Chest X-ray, PA view. Patient: 76 years old, sex M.
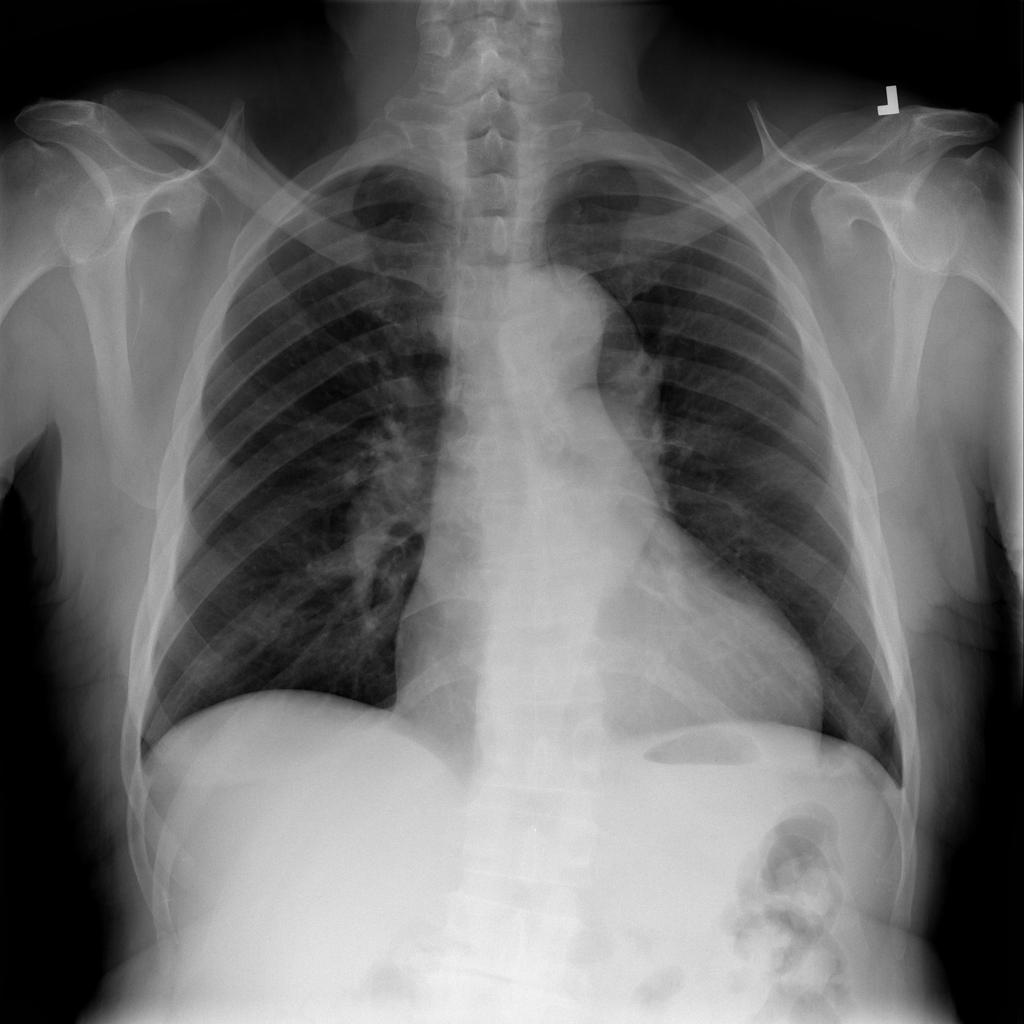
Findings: No Finding